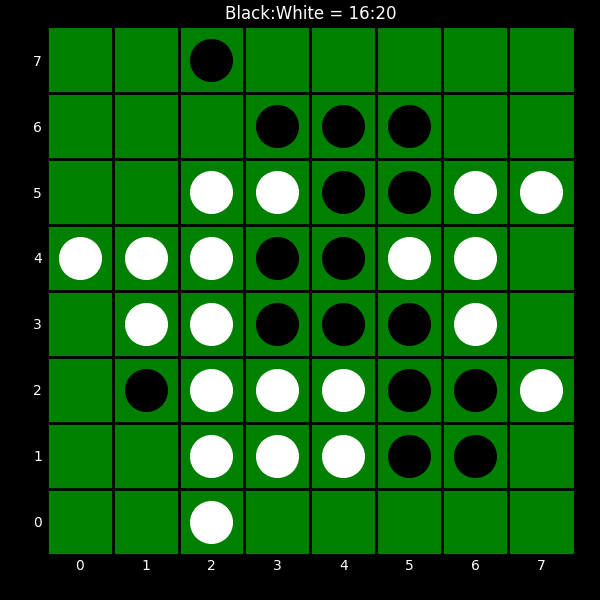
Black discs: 16
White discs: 20